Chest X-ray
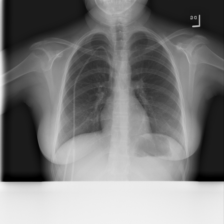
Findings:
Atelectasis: negative
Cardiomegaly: negative
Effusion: negative
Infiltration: negative
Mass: negative
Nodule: negative
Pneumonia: negative
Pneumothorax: negative
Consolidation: negative
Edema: negative
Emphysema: negative
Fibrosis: negative
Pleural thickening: negative
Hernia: negative